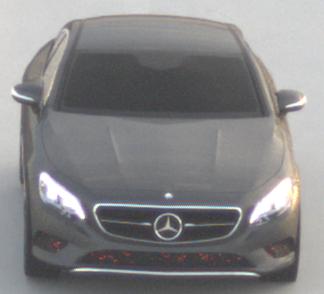
Make: Mercedes-Benz
Model: S 400 Coupé
Detailed model: S-Class (217) Coupé
Model produced from: 2015/10
Model produced until: 2017/09
Doors: 2
Color: gray
Road condition: dry road
Daytime: sunrise or sunset
Contrast: low contrast